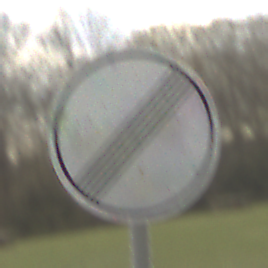
Verkehrszeichen: EndeSaemtlicherBegrenzungen
Umgebung: Outdoor, Suburban
Tageszeit: MorningAfternoon
Wetter: Overcast
Licht: Natural
Jahreszeit: NotSpecified
Kontrast: LowContrast